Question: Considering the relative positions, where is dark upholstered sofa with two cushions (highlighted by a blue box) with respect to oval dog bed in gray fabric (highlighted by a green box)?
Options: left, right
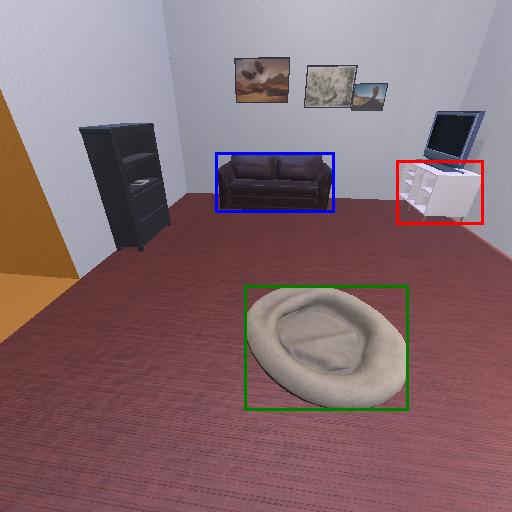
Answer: left